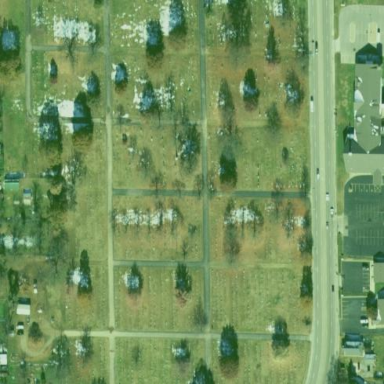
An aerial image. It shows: Cemetery.